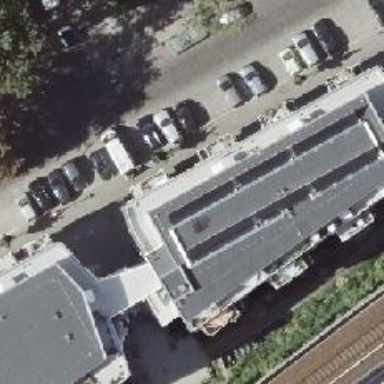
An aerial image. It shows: Social facility that serves as food bank.